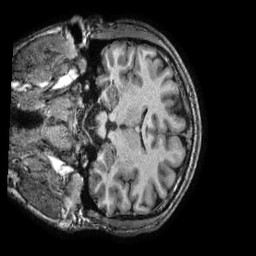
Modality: T1w
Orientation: coronal
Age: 27
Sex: male
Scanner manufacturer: ge
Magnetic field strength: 3 T
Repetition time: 0.008905 s
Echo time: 0.003788 s